Question: As preparation for a test, a friend and me decided to play around a bit with sed. Yet, we noticed some odd / unusual behaviour when trying to perform substitions on odd lines.
It seems like all sed commands but the p command don't work when working with input from stdin
Example: <URL>

'''
echo -e "1
2
3
4
5" | sed -n '1~2p' # Works fine / as expected
echo -e "1
2
3
4
5" | sed -n '1~2s/./&&/g' # Doesn't give output. The specific substitution is just a test.
echo -e "1
2
3
4
5" | sed -n '1~2d' # Once again no output. (I'm aware that this is equal to only printing the even lines.)
'''
Is there a reason to this behaviour?
We did figure it out in the meantime though, seems like
'''
sed 'N;s/./&&/g'
'''
would indeed work.
Although the question remains: What if I only want to perform the substitution on the 50th line? I don't want to have to write N;N;N; ... 50 times before applying the substitution.
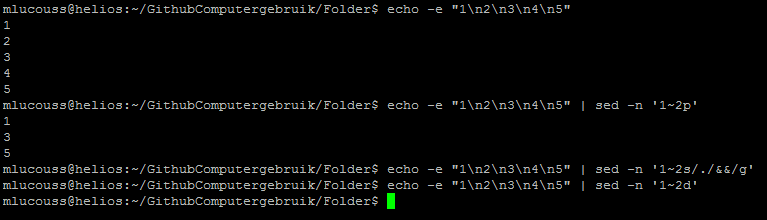
Answer: You are almost there. The problem you are facing is that you are using '-n' () but then you don't tell 'sed' to print lines in any way.
To prevent this, you can either supress the '-n' and handle the conditions differently or add a '-p' to trigger the print.
See the cases:
'sed -n '1~2d'' is not printing anything because you are using '-n' to stop printing, so you need to tell 'sed' "hey, print something".
So you can either just say remove odd lines:
'''
$ echo -e "1
2
3
4
5" | sed '1~2d'
2
4
'''
or add a 'p' after deleting:
'''
$ echo -e "1
2
3
4
5" | sed -n '1~2d;p'
2
4
'''
---
The same applies to the second command: if you add a 'p' after the substitution, it works!
'''
$ echo -e "1
2
3
4
5" | sed -n '1~2s/./&&/gp'
11
33
55
'''
---
> Although the question remains: What if I only want to perform the
substitution on the 50th line? I don't want to have to write N;N;N;
... 50 times before applying the substitution.
For this I would use 'awk':
'''
awk 'NR==50 {things...}' file
'''
This uses the variable 'NR', number of record, that keeps track of the line number.